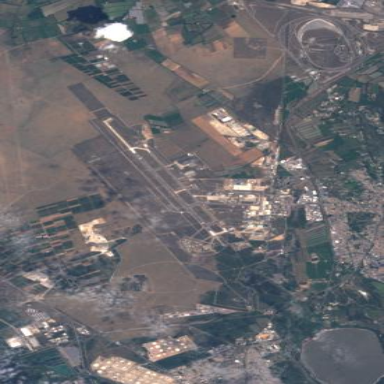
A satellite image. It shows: Military airfield located within larger aerodrome area.